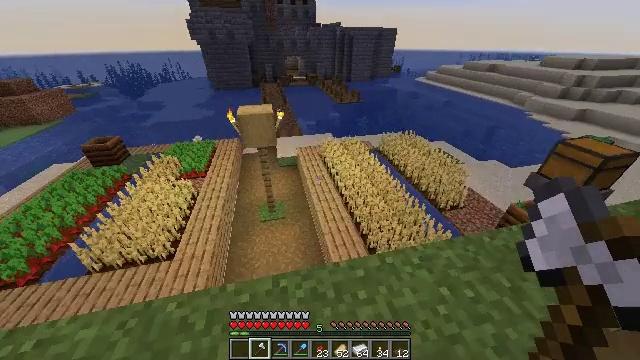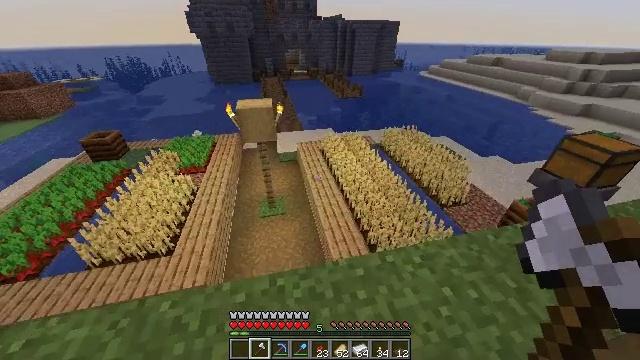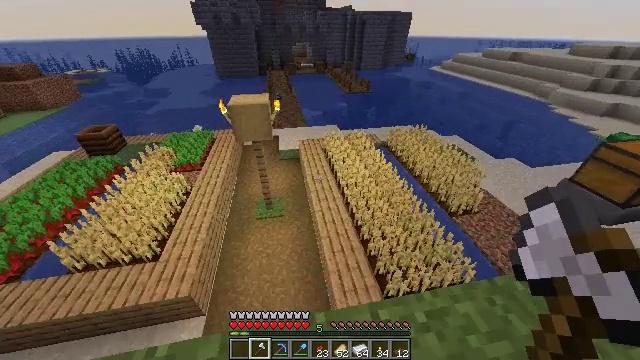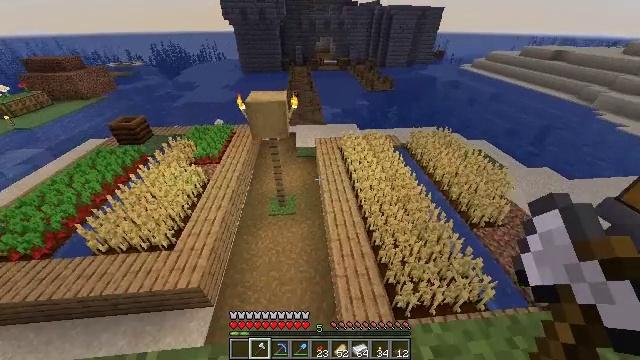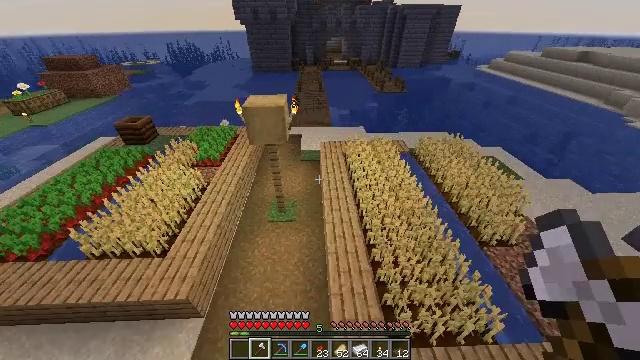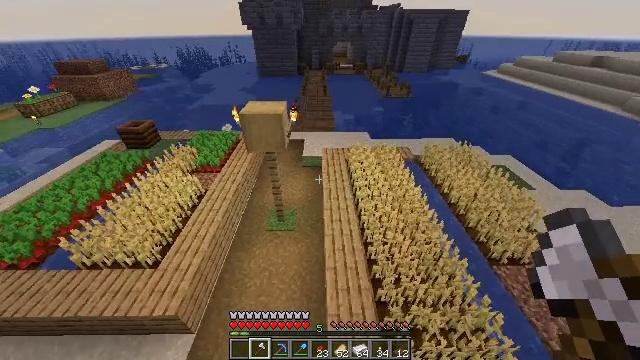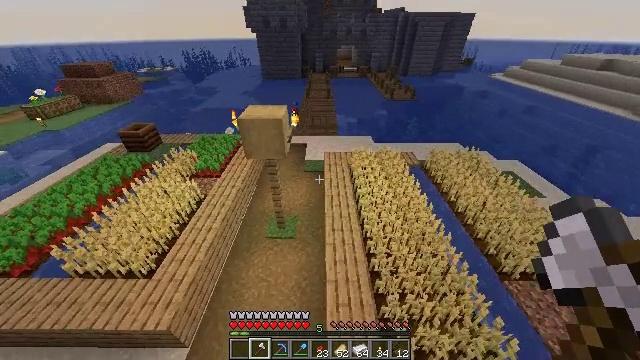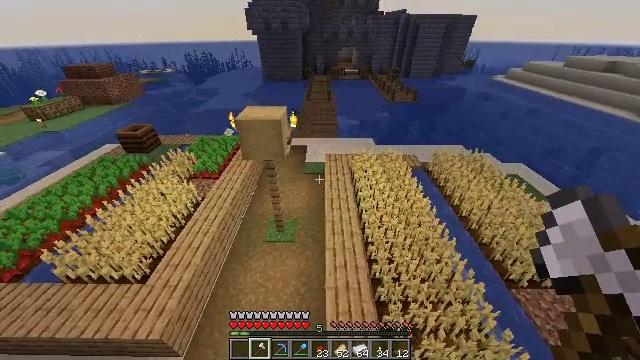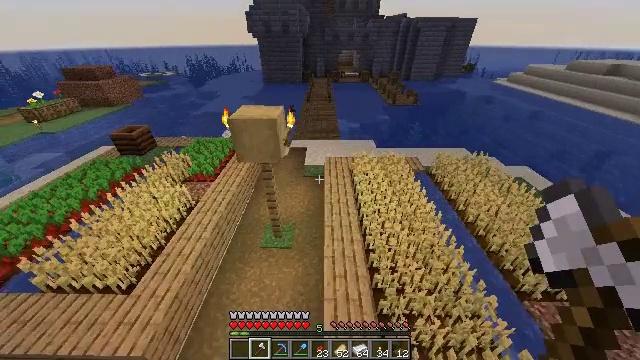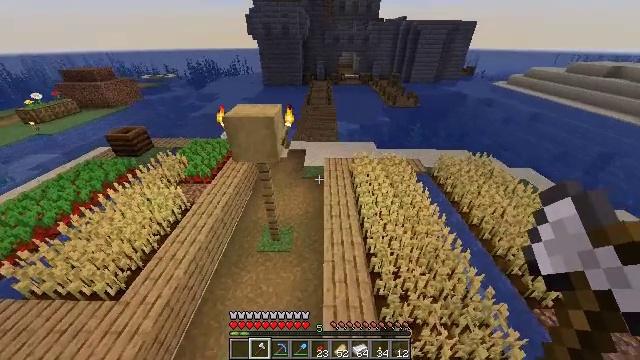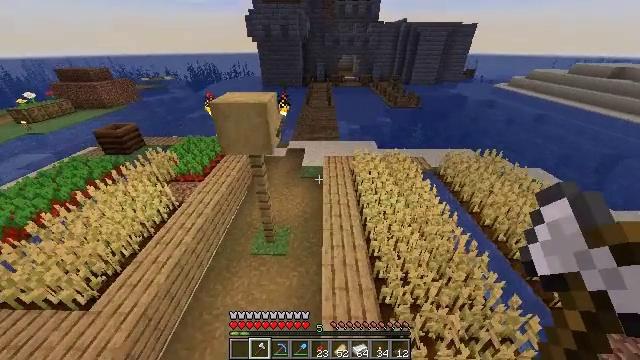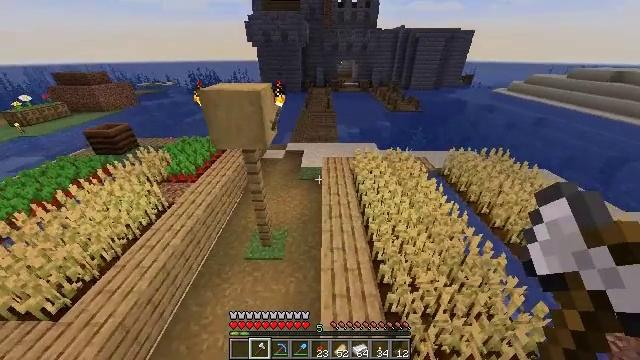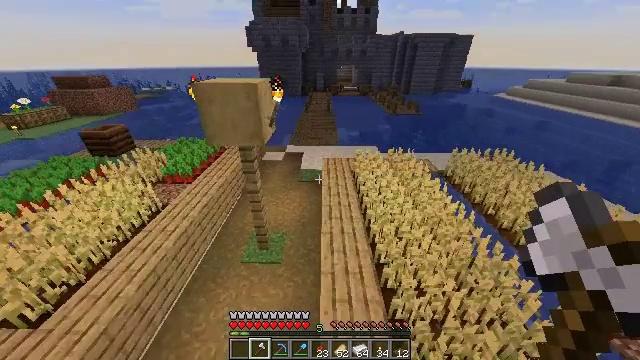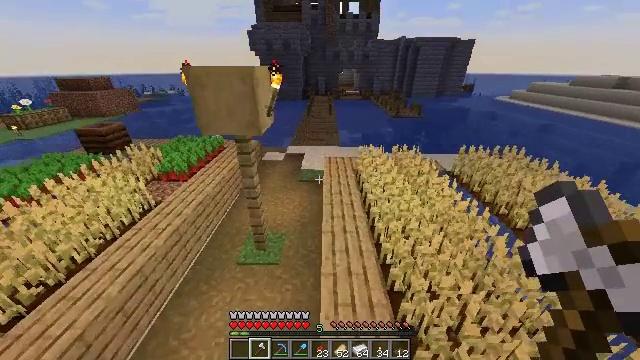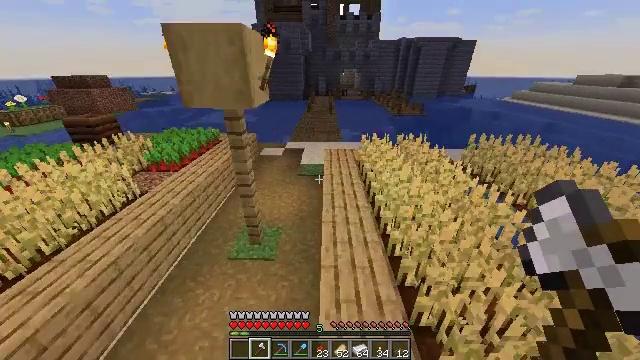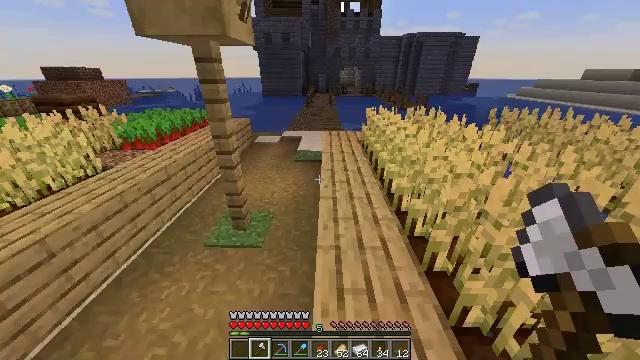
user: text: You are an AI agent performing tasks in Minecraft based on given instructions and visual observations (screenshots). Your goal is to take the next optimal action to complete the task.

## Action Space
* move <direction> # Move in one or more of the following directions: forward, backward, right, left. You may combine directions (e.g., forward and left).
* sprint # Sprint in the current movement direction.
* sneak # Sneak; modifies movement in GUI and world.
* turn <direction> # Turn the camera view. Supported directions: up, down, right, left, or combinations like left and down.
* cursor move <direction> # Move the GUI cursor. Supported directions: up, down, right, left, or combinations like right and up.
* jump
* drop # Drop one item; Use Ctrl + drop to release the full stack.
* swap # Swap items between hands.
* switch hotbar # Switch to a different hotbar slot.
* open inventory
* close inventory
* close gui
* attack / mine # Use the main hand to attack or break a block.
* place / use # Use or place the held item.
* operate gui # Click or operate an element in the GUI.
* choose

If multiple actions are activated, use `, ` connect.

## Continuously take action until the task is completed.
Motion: motion action
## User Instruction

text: Retrieve the spruce trapdoor by mining.
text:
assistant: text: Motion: move forward and move right, turn down
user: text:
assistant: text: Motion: move forward and move right, turn left and down
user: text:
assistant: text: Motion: move forward and move right, turn left
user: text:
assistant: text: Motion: move forward and move right, turn left
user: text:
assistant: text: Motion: move forward, sprint, turn left
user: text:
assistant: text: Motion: move forward, sprint, turn left
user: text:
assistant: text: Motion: move forward, sprint
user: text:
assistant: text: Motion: move forward, sprint
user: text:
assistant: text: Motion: move forward
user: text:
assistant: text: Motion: move forward, turn up
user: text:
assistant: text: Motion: move forward, sprint, turn up
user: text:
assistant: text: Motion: move forward, sprint, turn up
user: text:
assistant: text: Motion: move forward, sprint, turn up
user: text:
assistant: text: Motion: move forward
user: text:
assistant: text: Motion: move forward
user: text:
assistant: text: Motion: move forward, sprint
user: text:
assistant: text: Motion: move forward, sprint
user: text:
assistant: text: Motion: move forward, sprint
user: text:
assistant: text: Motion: move forward
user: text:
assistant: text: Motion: move forward
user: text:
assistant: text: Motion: move forward, sprint
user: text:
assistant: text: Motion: move forward, sprint
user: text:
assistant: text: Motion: move forward, sprint
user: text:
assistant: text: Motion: move forward
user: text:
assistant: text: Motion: move forward
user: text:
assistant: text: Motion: move forward
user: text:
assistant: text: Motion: move forward
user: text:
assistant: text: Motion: move forward
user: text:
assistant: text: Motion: move forward
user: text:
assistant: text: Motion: move forward